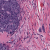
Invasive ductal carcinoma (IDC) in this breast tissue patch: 0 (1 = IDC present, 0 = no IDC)